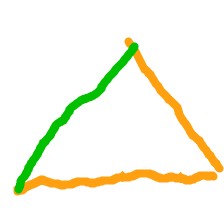
Shape: triangle